Field crop: tomato
Growth stage: 1
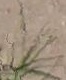
Species: cyperus